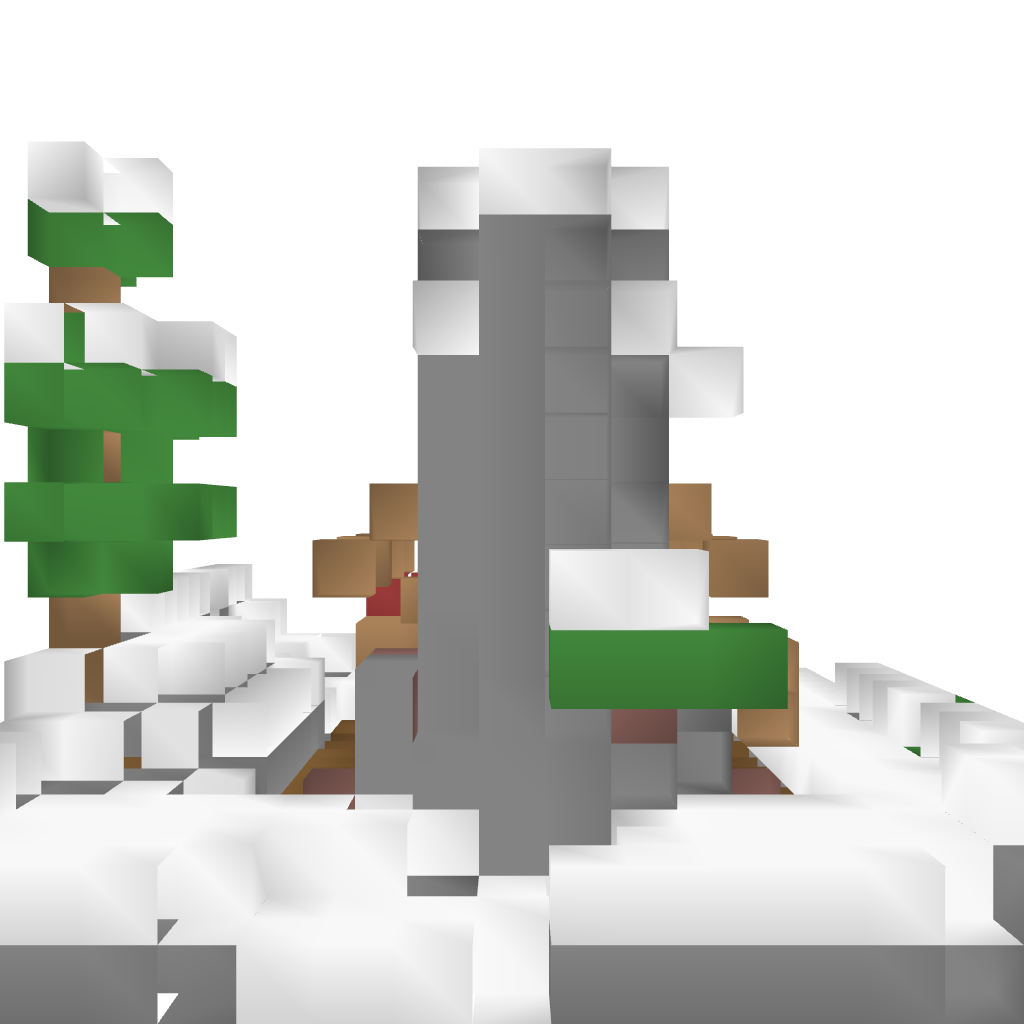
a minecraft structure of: Christmas House bad low quality